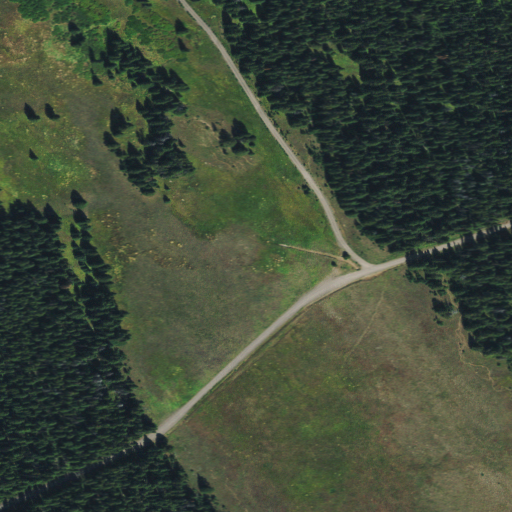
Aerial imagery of plain(s) in Montana named Onion Park containing evergreen forest, shrub, and grassland